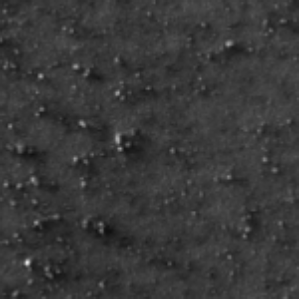
Label: frost